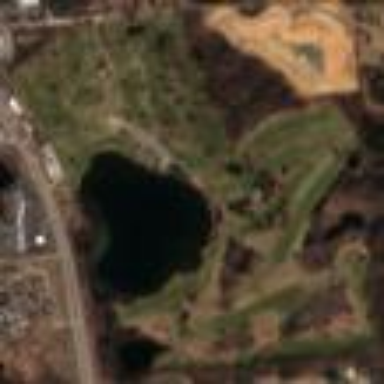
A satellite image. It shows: Golf course.